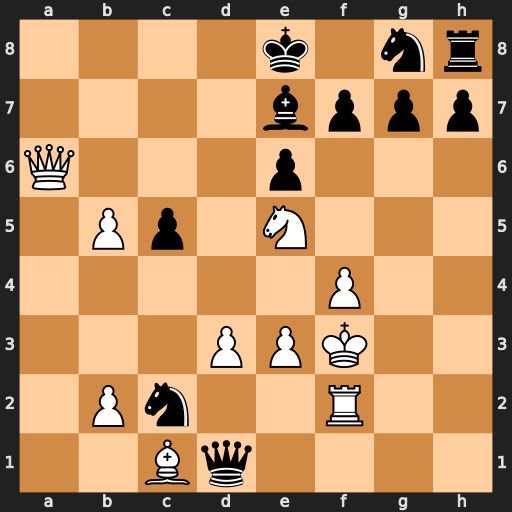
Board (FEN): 4k1nr/4bppp/Q3p3/1Pp1N3/5P2/3PPK2/1Pn2R2/2Bq4
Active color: w
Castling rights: k
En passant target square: -
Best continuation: Kg2 Ne1+ Kg3 Bh4+ Kxh4